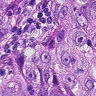
Metastatic tissue present: yes